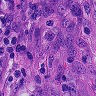
Metastatic tissue present: yes